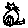
Label: cat